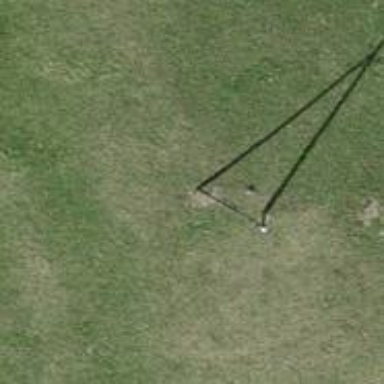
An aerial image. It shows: Guyed power pole.